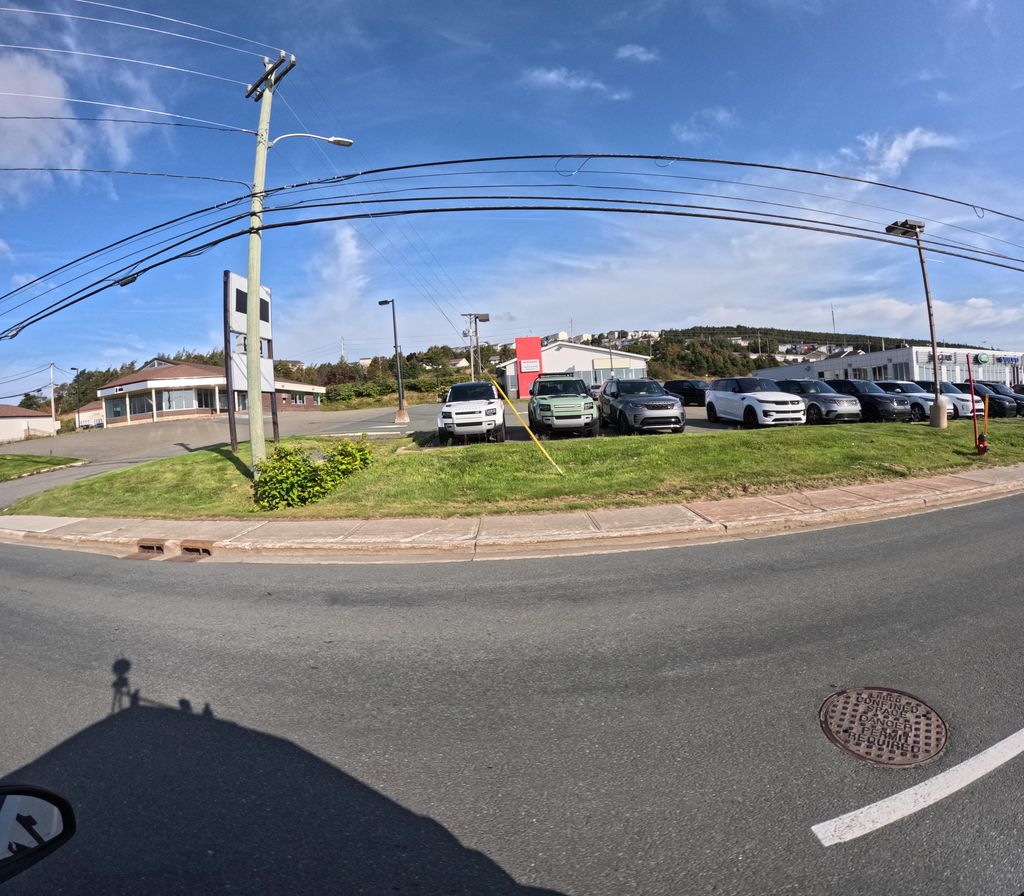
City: st_johns